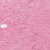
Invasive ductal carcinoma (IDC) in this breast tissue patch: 0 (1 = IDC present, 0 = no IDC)